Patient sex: M
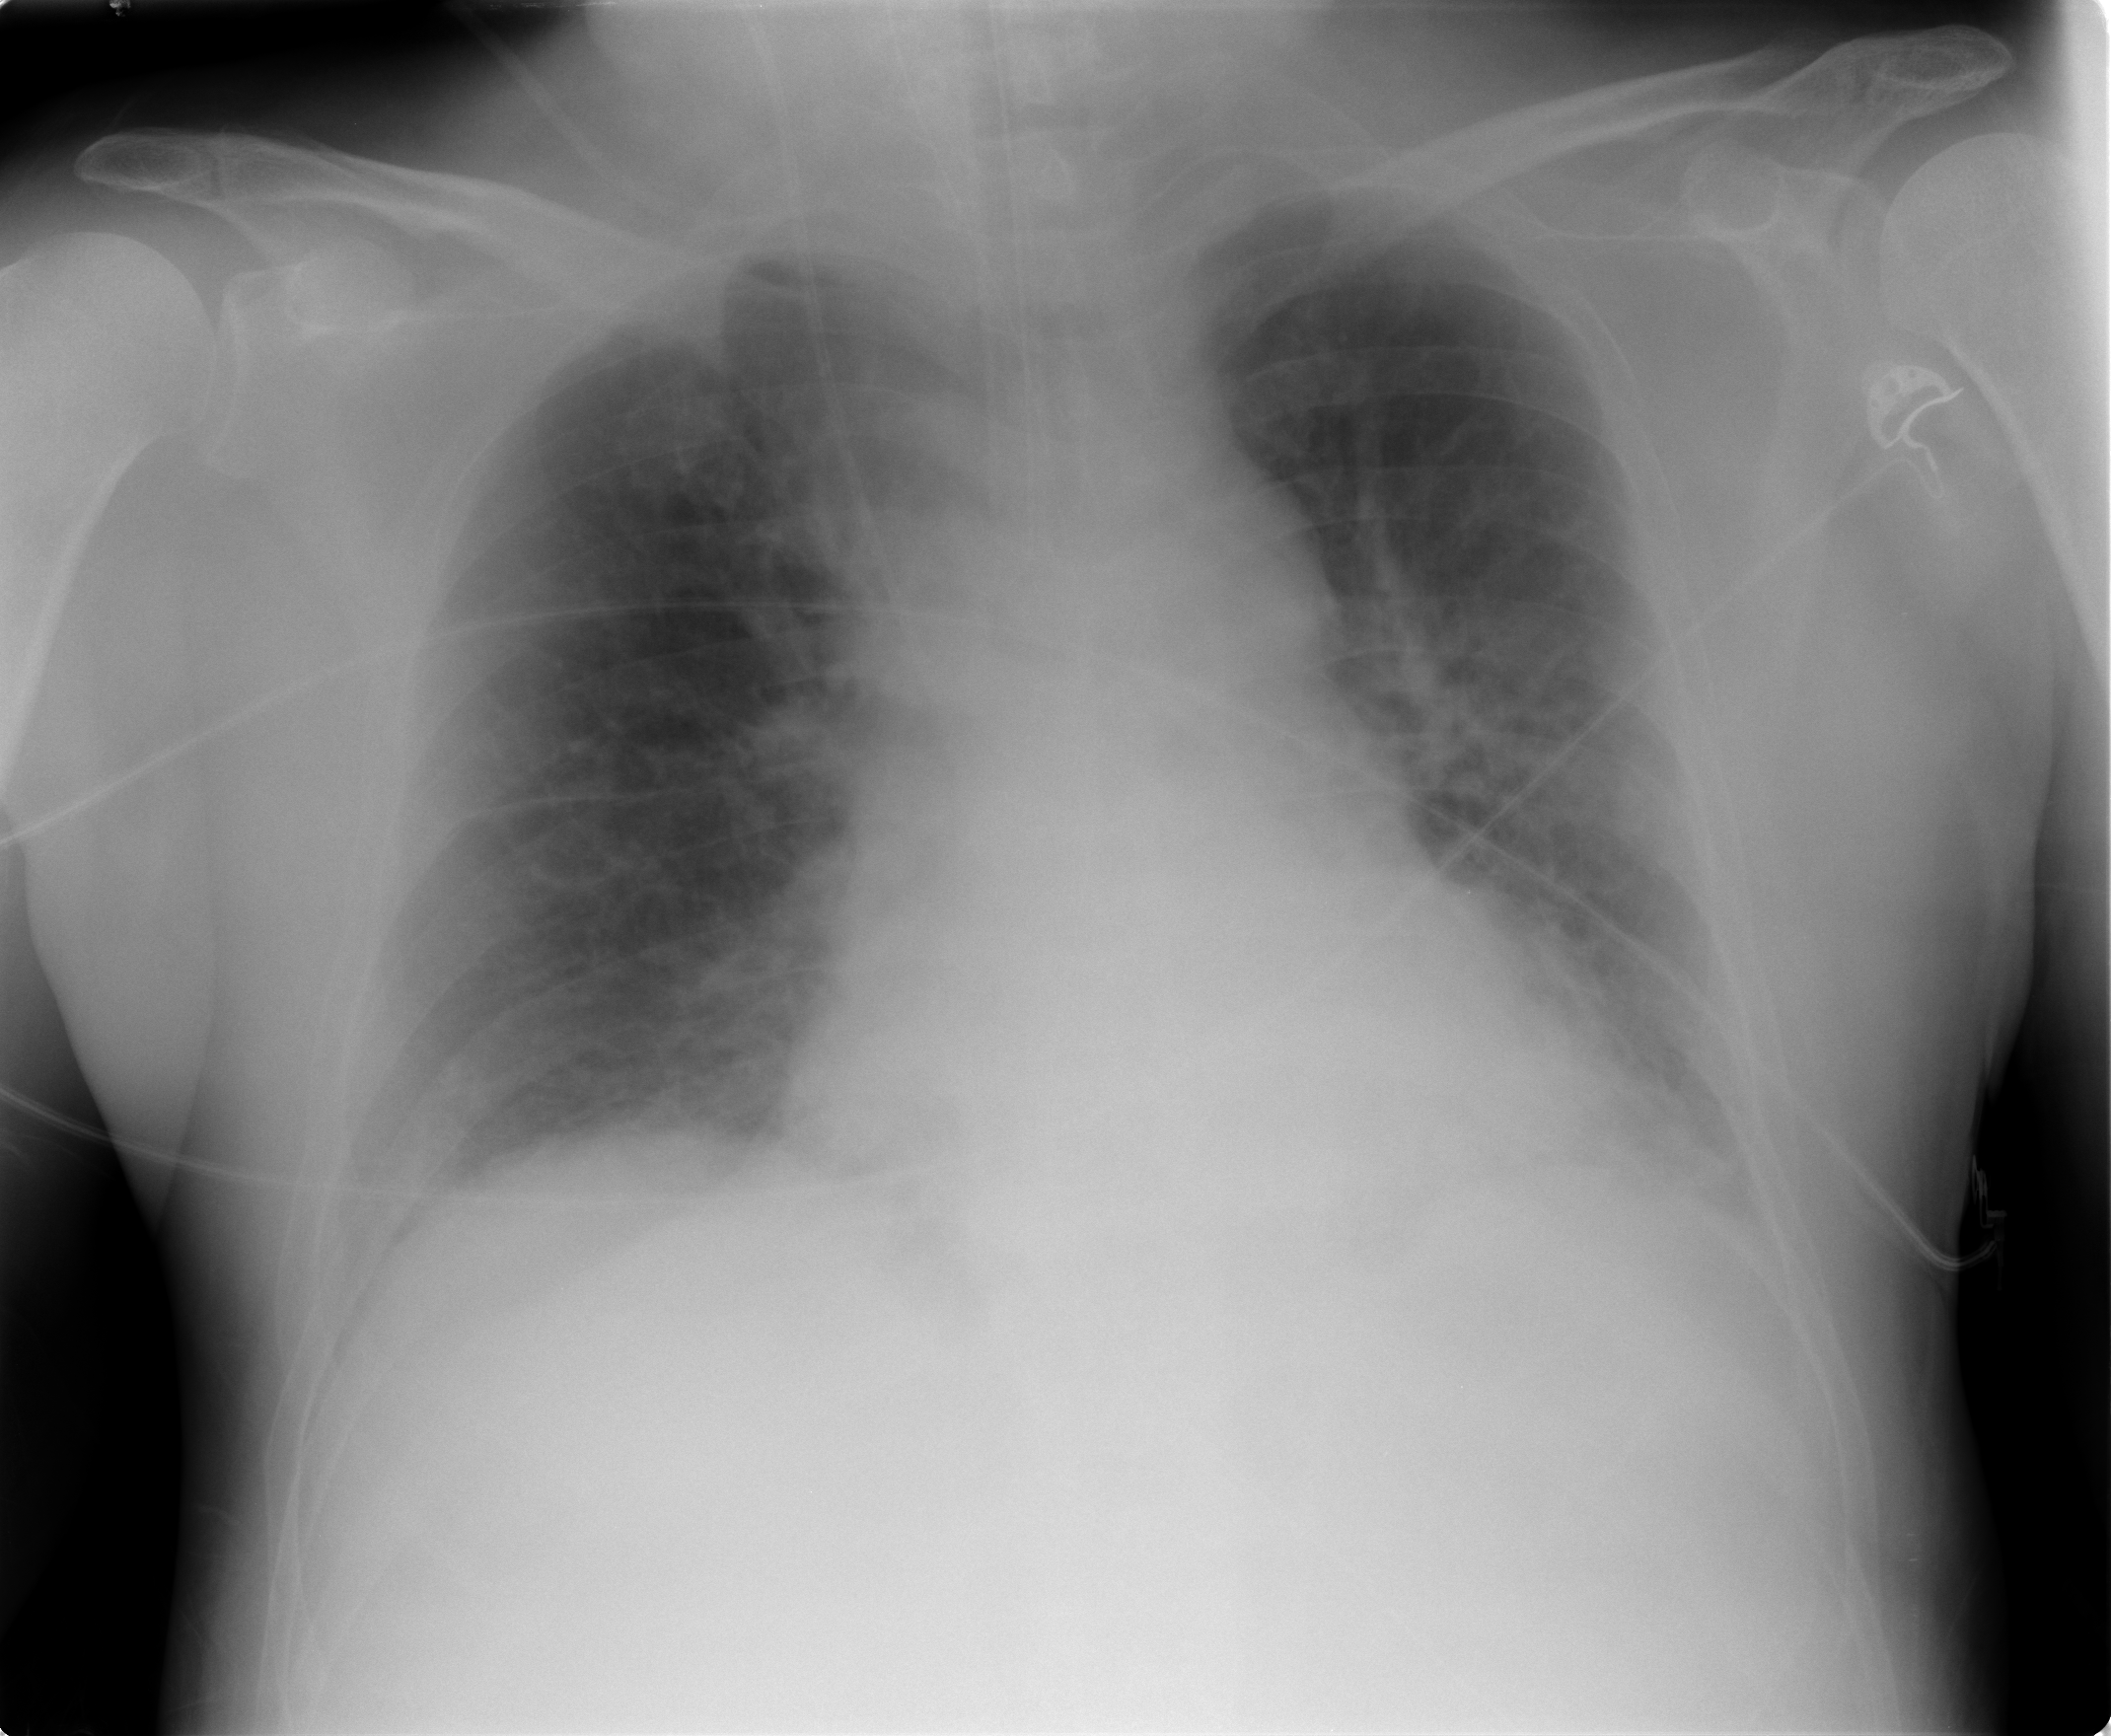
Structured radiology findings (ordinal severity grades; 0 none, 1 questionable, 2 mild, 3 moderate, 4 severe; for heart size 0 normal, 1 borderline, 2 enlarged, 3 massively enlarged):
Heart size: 1
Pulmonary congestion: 2
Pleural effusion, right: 2
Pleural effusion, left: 2
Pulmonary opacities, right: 0
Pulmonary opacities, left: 1
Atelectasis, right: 2
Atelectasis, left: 2